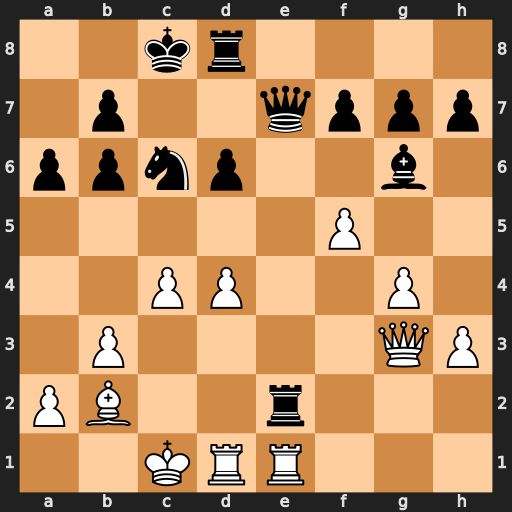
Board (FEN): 2kr4/1p2qppp/ppnp2b1/5P2/2PP2P1/1P4QP/PB2r3/2KRR3
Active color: w
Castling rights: -
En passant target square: -
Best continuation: Rxe2 Qxe2 Re1 Qxe1+ Qxe1